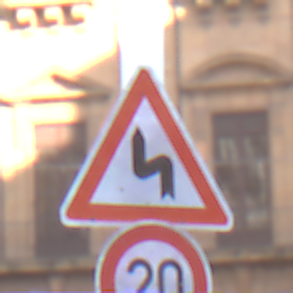
Verkehrszeichen: DoppelkurveZunaechstLinks
Zusatzzeichen unten: Geschwindigkeit20
Umgebung: Outdoor, Urban
Tageszeit: MorningAfternoon
Wetter: PartlyCloudy
Licht: Natural
Jahreszeit: NotSpecified
Kontrast: LowContrast